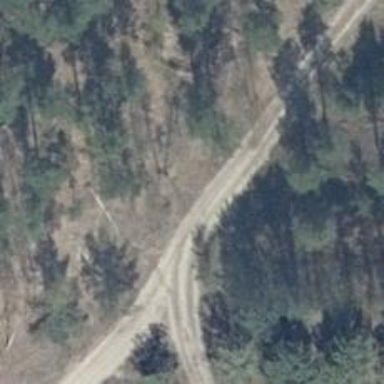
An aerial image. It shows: Sandy track with grade 4 tracktype.